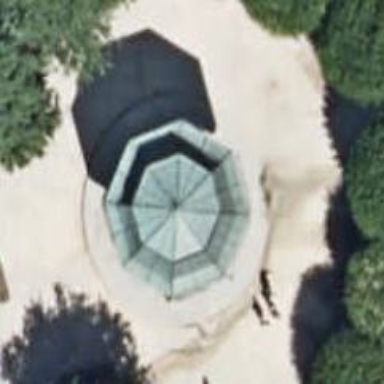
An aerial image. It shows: Bandstand on rooftop.